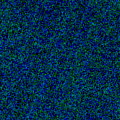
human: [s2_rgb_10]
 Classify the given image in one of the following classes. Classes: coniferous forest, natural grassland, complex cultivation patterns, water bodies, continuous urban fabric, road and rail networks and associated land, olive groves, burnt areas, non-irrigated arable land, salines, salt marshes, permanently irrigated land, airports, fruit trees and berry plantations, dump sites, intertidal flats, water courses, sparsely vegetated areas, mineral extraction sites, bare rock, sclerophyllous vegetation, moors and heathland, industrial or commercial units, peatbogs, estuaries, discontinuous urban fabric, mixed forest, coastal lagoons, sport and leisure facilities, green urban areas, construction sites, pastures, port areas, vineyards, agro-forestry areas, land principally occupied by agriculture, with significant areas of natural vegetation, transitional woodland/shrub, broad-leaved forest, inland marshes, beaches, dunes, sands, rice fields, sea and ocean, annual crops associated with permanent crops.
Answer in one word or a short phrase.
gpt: sea and ocean